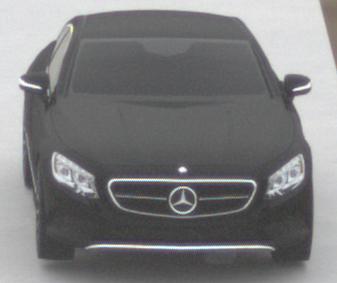
Make: Mercedes-Benz
Model: S 400 Coupé
Detailed model: S-Class (217) Coupé
Model produced from: 2015/10
Model produced until: 2017/09
Doors: 2
Color: black
Road condition: dry road
Daytime: morning or afternoon
Contrast: low contrast